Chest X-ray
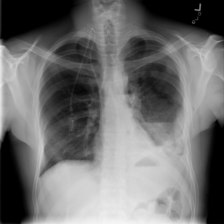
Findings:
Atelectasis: negative
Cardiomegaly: negative
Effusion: negative
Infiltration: negative
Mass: negative
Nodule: negative
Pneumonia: negative
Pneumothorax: positive
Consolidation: negative
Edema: negative
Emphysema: negative
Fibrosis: negative
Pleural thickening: negative
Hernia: negative